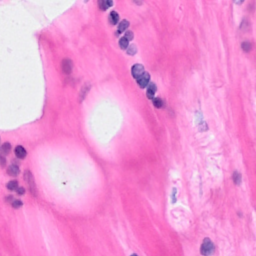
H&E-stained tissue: Breast